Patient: sex M, age 60
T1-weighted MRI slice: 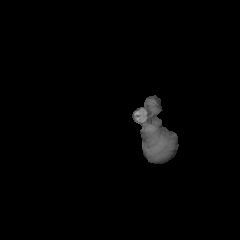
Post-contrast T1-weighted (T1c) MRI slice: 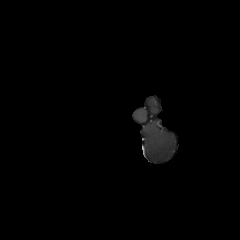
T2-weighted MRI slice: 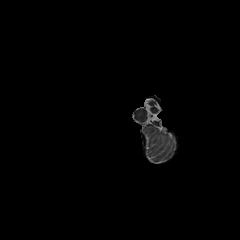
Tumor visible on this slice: no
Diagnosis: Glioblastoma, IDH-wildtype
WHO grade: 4